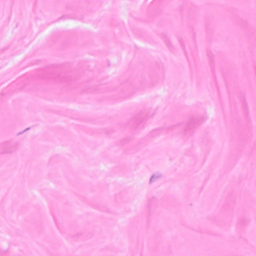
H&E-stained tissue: Breast